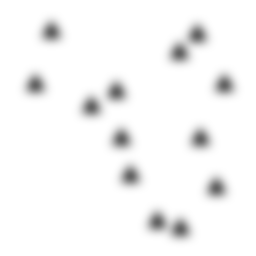
Squares: 0
Triangles: 13
Stars: 0
Total shapes: 13